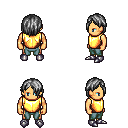
a pixel art fantasy rpg character, male body template, human, tanned skin, gold chest armor, teal pants, gray bangs hairstyle, metal boots, four views (front, back, left, right), 2x2 character sprite sheet, small pixel art, hard edges, no anti-aliasing